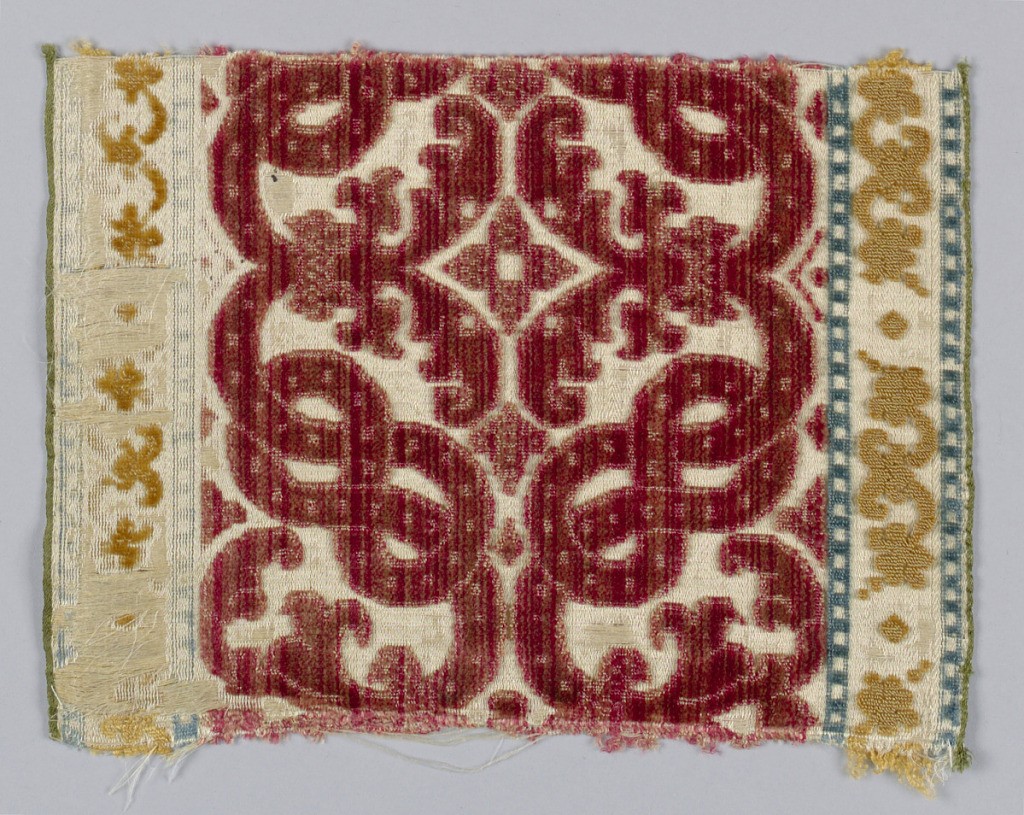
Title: Fragment
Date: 16th century
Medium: silk Technique: cut and uncut voided supplementary warp pile (velvet) in a twill foundation
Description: Border fragment of cut and uncut pile with a central pattern of a dark brown interlacing vine and rosette pattern. Teal blue guard borders enclose stylized flower heads of dark yellow.